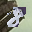
Label: 8